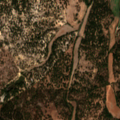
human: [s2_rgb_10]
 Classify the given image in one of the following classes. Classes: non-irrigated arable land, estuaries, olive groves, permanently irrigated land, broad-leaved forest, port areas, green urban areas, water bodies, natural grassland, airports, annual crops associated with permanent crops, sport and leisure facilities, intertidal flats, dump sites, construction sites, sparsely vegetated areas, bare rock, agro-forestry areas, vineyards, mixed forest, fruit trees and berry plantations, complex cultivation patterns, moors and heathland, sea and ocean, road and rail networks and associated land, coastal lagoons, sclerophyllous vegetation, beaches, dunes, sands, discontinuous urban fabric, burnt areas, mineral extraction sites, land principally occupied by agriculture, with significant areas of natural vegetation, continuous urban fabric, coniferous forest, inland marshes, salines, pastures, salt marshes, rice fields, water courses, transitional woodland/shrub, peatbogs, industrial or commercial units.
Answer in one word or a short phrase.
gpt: permanently irrigated land, agro-forestry areas, broad-leaved forest